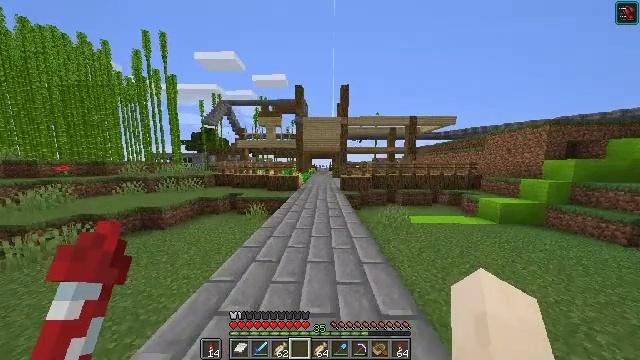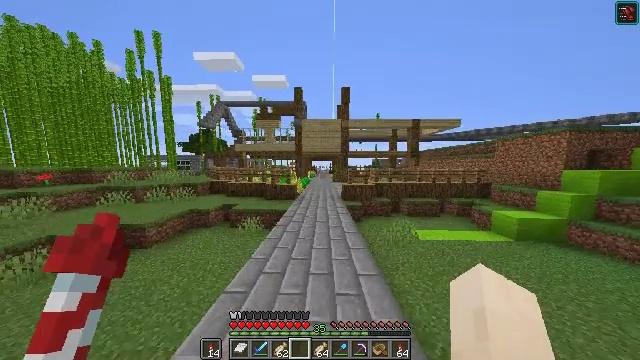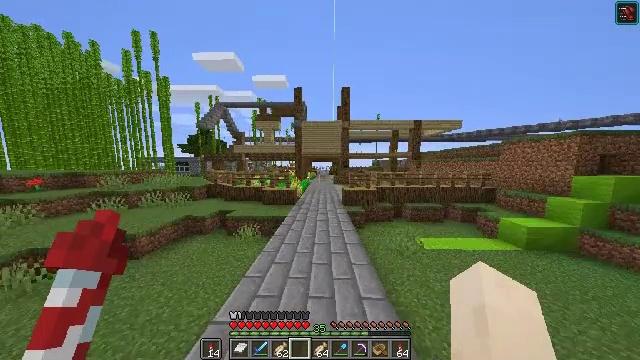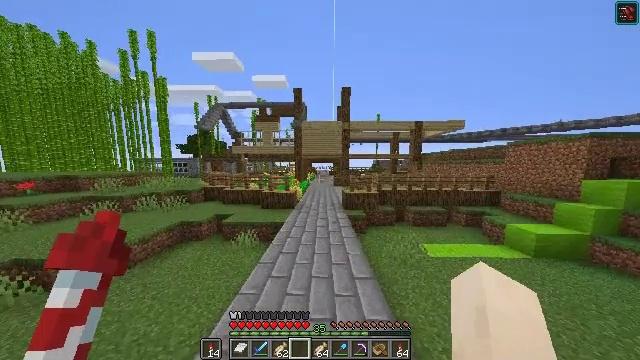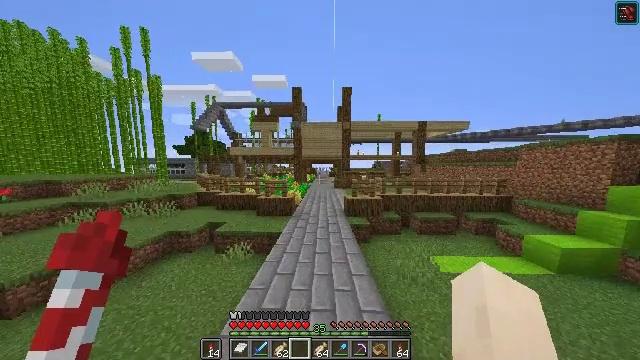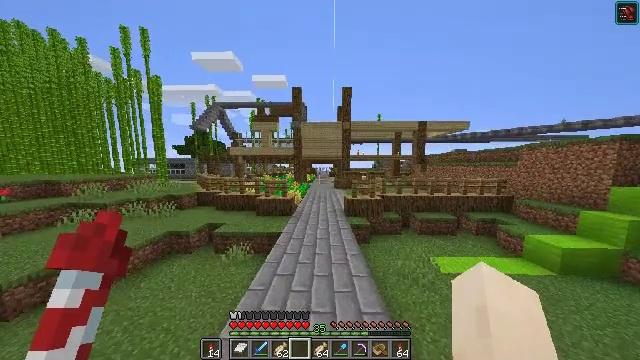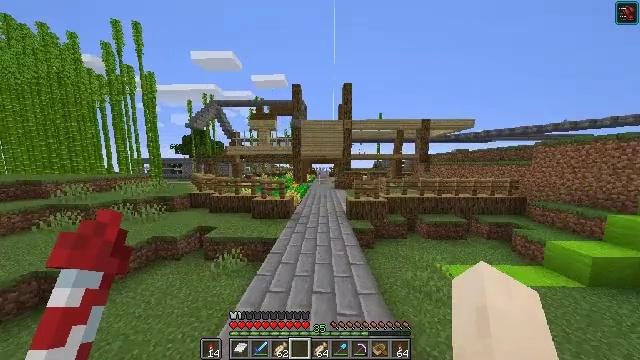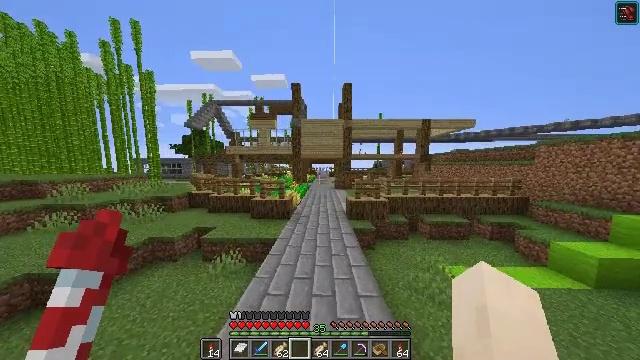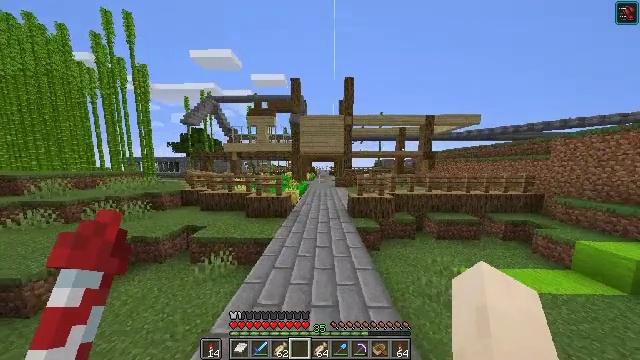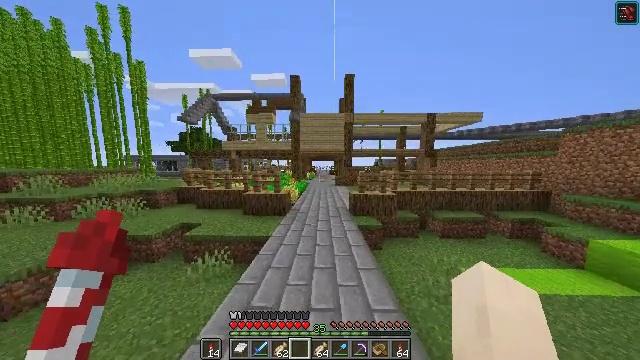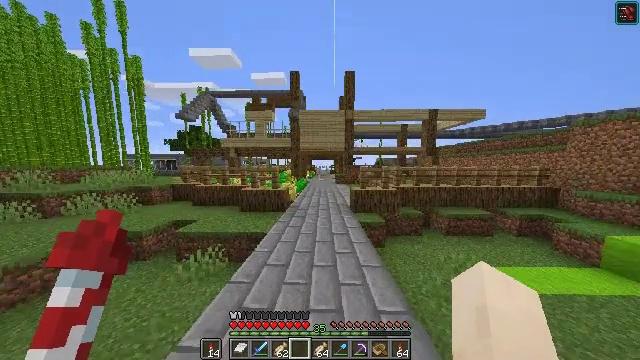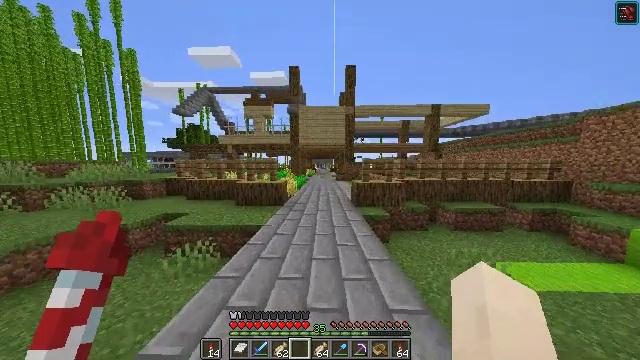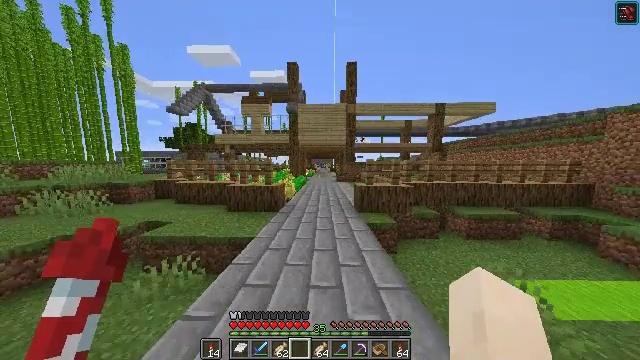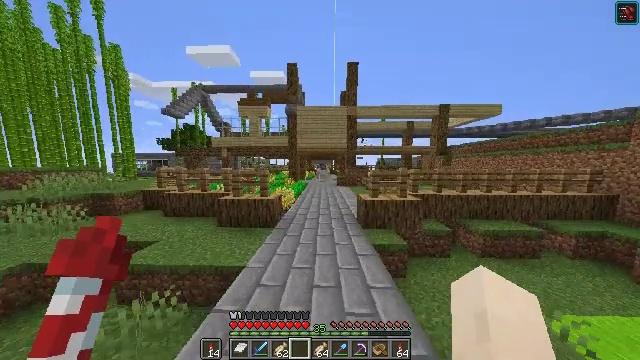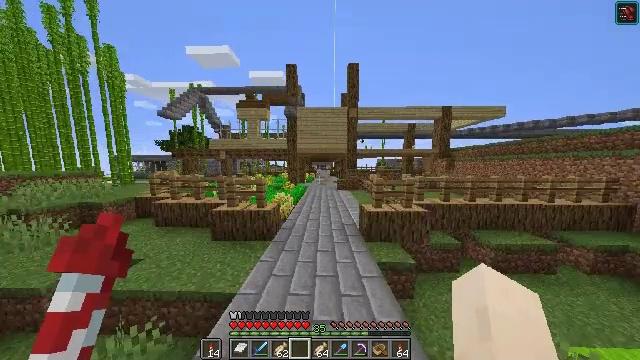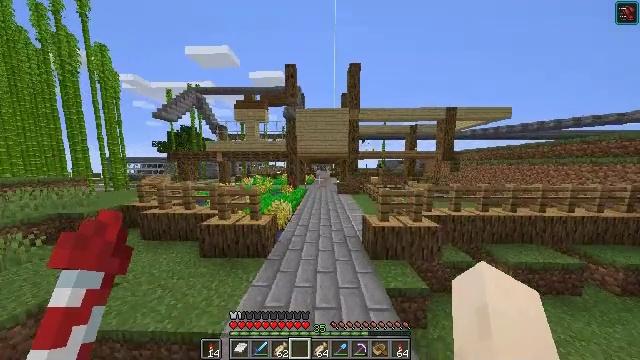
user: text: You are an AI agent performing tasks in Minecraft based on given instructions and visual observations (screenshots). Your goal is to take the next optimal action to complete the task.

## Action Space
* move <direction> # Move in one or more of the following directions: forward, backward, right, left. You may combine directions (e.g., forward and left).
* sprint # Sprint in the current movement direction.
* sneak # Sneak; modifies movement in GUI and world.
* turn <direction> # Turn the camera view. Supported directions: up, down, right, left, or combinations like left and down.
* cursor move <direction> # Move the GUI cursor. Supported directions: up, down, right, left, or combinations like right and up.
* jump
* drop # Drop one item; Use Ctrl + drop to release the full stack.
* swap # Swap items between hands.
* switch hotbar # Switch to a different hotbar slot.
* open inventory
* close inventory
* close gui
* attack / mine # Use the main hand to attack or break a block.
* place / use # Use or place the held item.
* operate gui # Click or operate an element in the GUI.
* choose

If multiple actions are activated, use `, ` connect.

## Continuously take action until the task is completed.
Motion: motion action
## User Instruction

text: Use paper and a compass to craft a map.
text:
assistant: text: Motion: move forward, jump
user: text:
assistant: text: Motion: move forward, jump
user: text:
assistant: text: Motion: move forward, jump
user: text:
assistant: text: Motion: move forward, jump
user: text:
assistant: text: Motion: move forward, jump
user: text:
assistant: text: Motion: move forward, jump
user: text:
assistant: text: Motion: move forward, jump
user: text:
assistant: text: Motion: move forward, jump
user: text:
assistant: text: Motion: move forward, jump
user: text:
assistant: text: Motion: move forward, jump
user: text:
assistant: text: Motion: move forward, jump
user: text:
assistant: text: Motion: move forward, jump
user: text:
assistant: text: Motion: move forward, jump
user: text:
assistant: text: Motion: move forward, jump
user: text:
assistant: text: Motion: move forward, jump
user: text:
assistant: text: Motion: move forward, jump
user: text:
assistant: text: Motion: move forward, jump
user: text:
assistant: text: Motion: move forward, jump
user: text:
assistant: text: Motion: move forward, jump
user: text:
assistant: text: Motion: move forward, jump
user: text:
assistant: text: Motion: move forward, jump
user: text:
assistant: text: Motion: move forward, jump
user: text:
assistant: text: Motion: move forward, jump
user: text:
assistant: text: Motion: move forward, jump
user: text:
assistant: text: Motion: move forward, jump
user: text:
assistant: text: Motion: move forward, jump
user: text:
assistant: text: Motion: move forward, jump
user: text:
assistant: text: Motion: move forward, jump
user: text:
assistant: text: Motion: move forward, jump
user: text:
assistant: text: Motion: move forward, jump